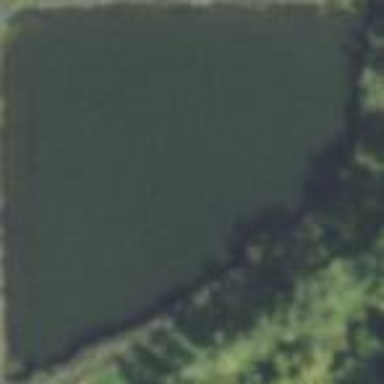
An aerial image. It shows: Serene pond surrounded by nature.